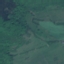
Land use / land cover class: Pasture